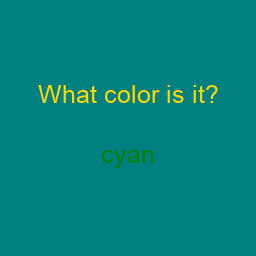
Color: green
Color name shown: cyan
Background color: teal
Question text color: gold